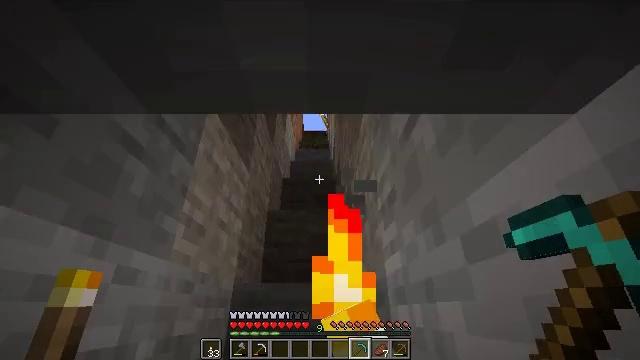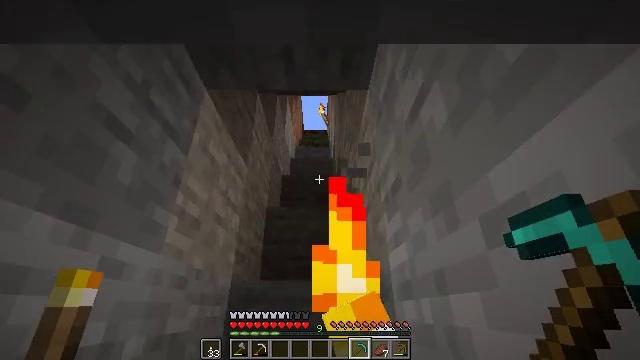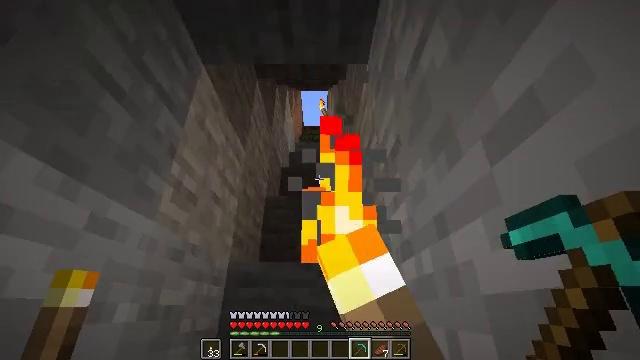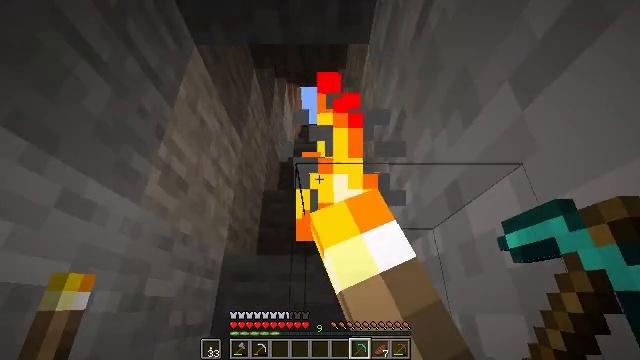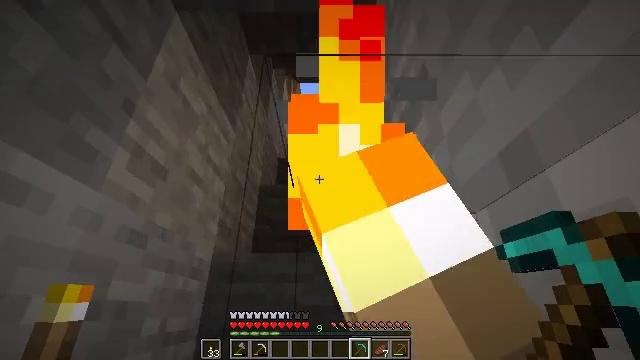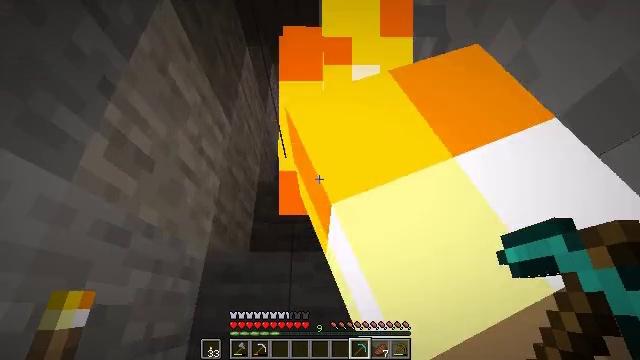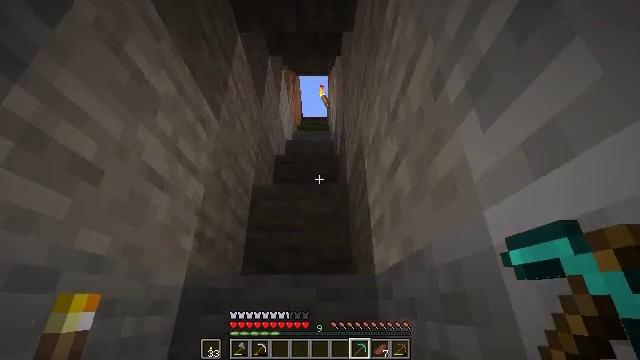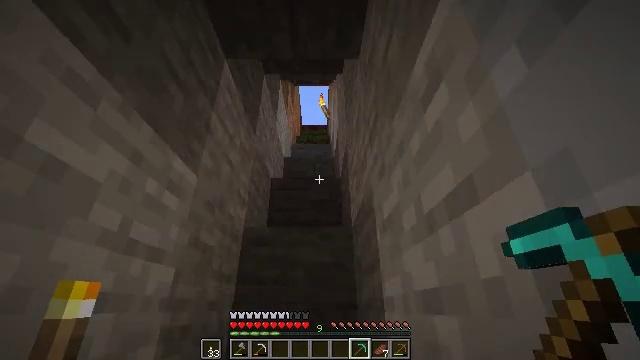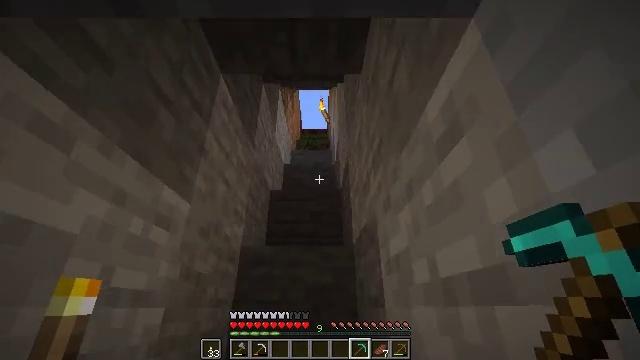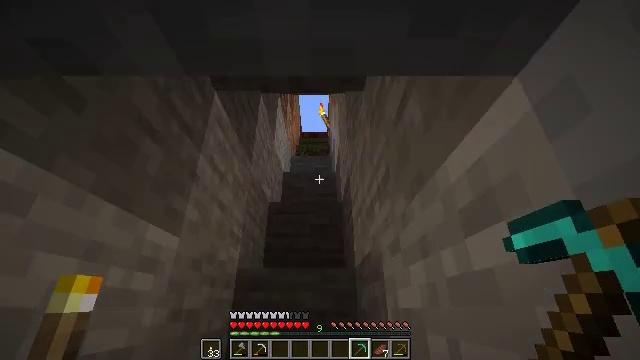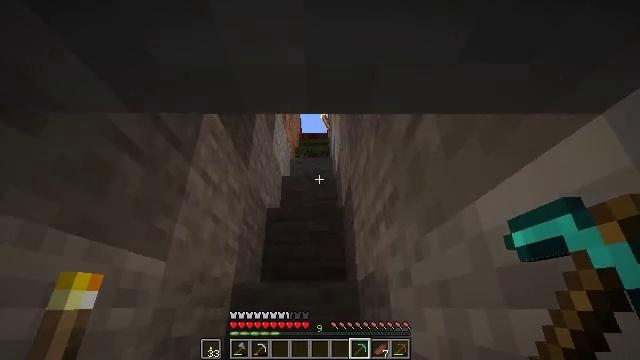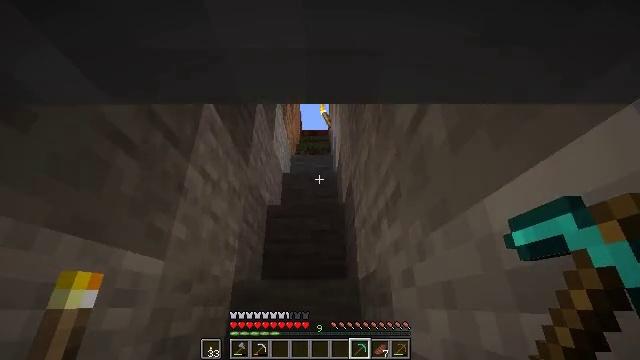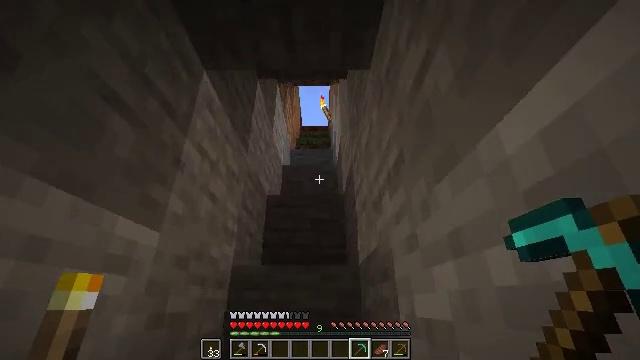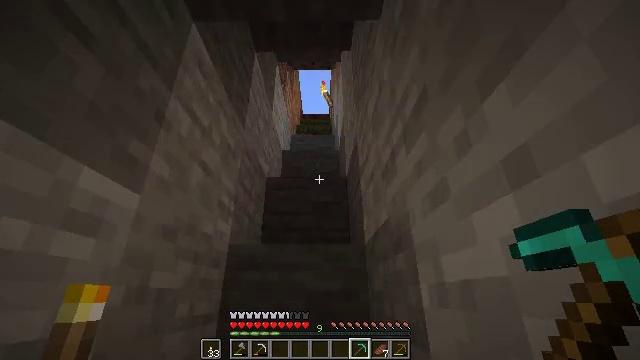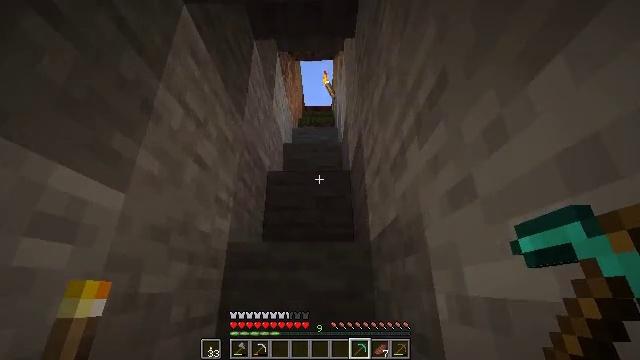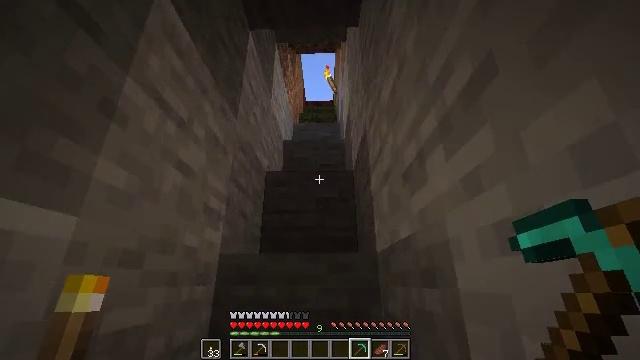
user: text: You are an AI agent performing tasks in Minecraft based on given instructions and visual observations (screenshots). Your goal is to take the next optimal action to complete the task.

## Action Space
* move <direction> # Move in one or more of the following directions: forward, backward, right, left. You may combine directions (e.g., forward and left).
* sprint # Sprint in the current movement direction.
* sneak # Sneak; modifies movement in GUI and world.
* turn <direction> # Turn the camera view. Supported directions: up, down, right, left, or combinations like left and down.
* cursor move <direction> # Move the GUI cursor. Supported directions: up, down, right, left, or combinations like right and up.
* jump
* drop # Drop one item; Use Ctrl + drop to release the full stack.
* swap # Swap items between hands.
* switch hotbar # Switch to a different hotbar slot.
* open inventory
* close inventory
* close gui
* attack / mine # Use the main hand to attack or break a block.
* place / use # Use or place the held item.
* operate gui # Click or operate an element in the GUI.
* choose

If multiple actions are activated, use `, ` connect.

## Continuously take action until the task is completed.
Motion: motion action
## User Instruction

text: Mine the crying obsidian block.
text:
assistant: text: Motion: move forward
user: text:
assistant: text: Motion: move forward
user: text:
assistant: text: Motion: move forward
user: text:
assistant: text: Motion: move forward
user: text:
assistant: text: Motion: move forward
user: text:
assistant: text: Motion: move forward, jump
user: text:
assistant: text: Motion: move forward, jump
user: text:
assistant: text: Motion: move forward, jump
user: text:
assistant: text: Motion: move forward, jump
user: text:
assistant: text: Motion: move forward, jump
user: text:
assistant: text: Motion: move forward
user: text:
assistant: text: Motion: move forward
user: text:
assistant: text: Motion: move forward, turn down
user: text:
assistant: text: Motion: move forward, turn down, jump
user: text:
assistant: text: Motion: move forward, turn down, jump
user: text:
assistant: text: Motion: move forward, jump
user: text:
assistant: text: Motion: move forward, jump
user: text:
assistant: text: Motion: move forward, jump
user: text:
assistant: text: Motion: move forward, jump
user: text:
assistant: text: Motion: move forward, turn down, jump
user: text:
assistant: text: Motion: move forward, turn right
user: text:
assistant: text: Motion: move forward
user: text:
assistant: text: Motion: move forward
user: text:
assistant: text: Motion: move forward, jump
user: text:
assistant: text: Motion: move forward, jump
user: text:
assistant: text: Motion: move forward, jump
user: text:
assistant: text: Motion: move forward, jump
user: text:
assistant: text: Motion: move forward
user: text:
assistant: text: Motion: move forward, turn down
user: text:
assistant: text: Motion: move forward, turn left and down